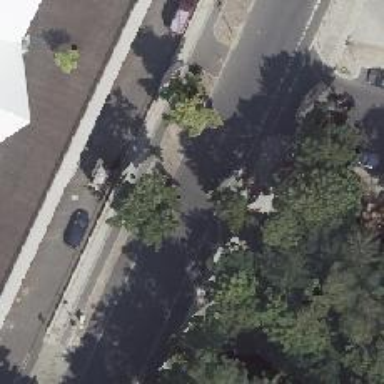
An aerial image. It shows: Residential road with asphalt surface. There are sidewalks on both sides and cycle track.